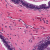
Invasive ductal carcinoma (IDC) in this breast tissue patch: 0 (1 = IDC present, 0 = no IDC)